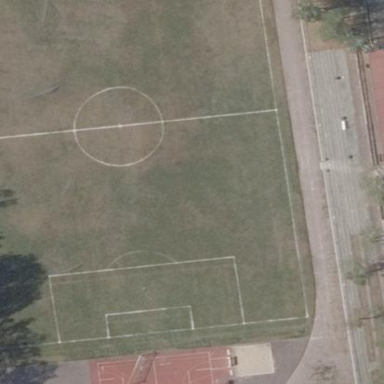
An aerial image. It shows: Soccer pitch for outdoor sports and leisure activities.